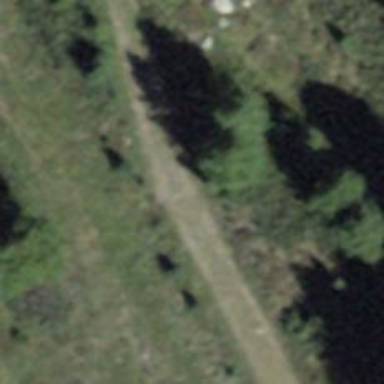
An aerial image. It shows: Hiking trail groomed for classic skiing.